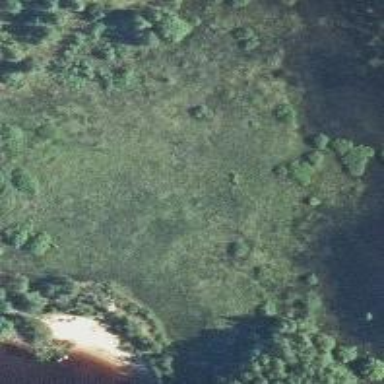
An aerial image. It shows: Bog wetland.